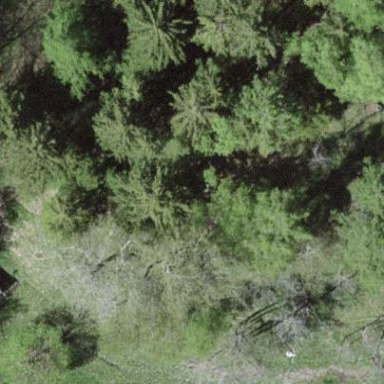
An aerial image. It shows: Forest area.